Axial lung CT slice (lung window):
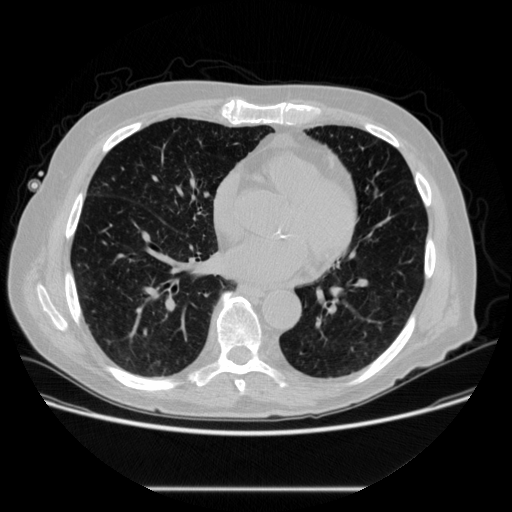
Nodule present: no